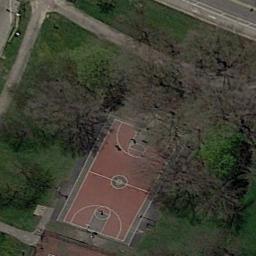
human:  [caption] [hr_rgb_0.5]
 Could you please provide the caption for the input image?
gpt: There is a basketball court surrounded by grass and trees with a road pass by .

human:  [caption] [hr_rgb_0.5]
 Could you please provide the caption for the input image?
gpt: A basketball court surrounded by some trees .

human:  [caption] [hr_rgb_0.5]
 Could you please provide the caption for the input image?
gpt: There is a basketball court below .

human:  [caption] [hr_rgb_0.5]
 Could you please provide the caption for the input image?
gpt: The basketball court on the lawn is covered by many trees,With several roads nearby .

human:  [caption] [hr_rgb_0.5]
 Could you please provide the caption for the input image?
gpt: Many trees are near the basketball court .